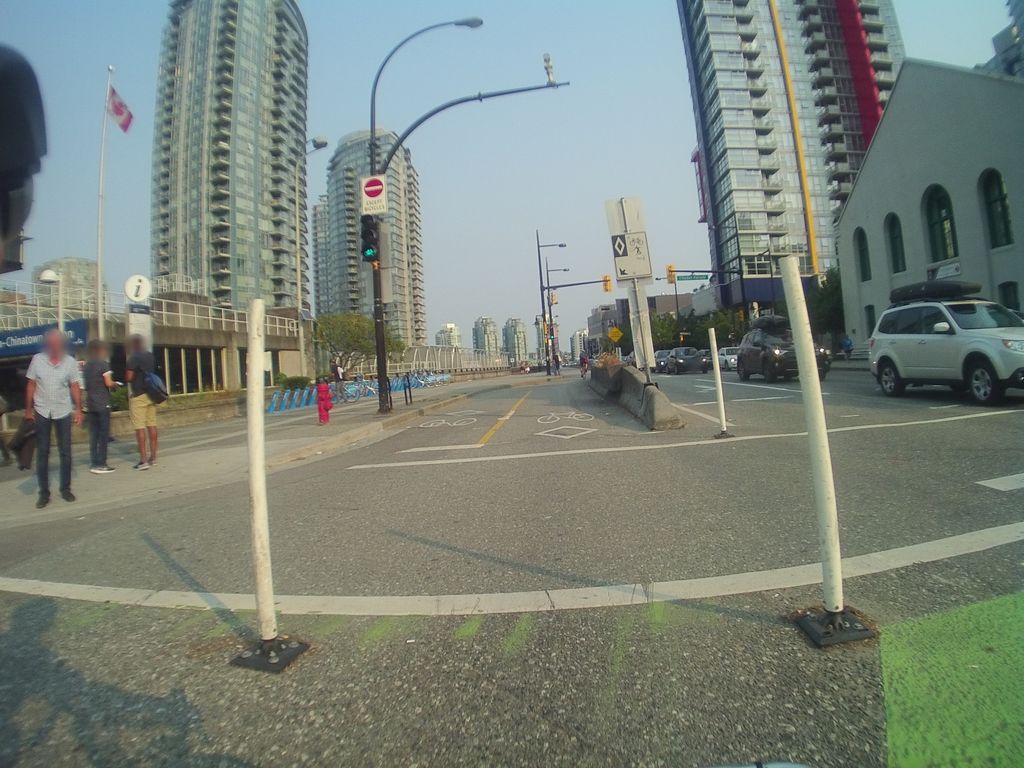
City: vancouver